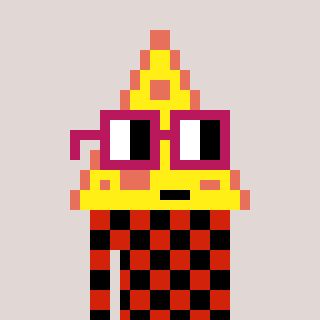
a pixel art character with square dark red glasses, a pizza-shaped head and a red-colored body on a warm background